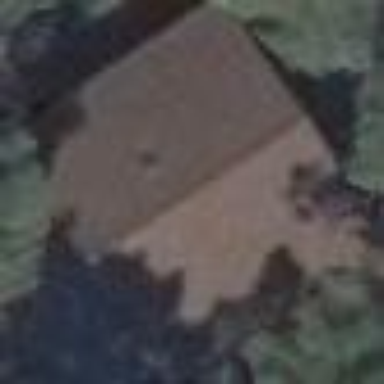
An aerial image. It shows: Detached building with gabled roof.